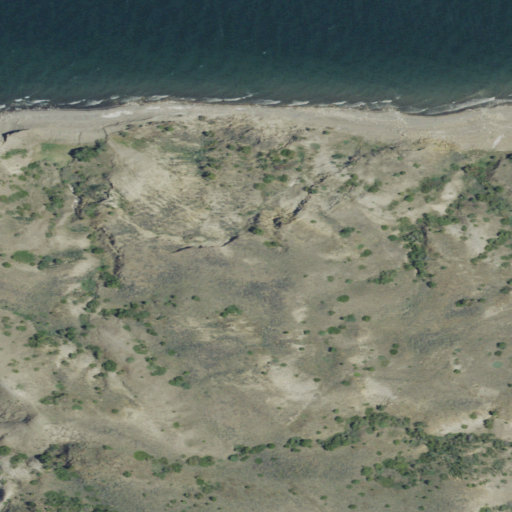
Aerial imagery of cape in Montana named Grave Point containing shrub, open water, and grassland